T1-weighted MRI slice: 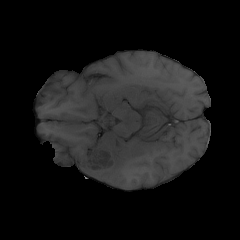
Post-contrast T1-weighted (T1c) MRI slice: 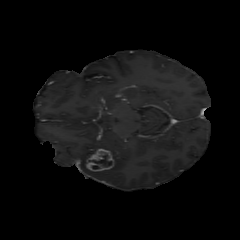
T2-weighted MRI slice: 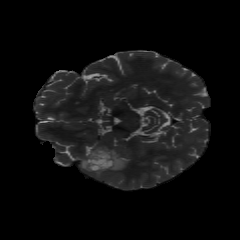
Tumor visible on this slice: yes